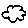
Label: cloud